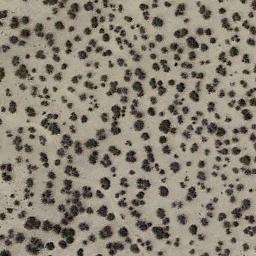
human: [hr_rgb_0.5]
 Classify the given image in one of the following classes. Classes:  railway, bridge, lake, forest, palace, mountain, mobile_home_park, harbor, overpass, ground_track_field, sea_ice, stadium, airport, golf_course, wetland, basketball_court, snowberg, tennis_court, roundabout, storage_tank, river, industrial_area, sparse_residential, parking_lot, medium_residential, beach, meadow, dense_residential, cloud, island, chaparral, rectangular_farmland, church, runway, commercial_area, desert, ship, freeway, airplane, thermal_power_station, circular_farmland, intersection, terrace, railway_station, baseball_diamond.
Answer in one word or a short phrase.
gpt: chaparral